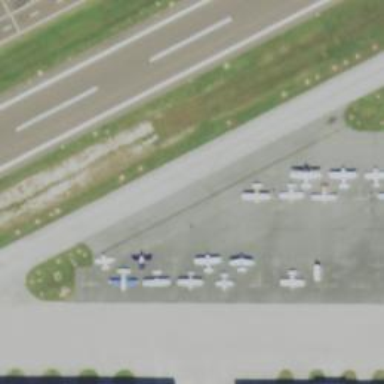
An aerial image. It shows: View of taxiway at the airport.